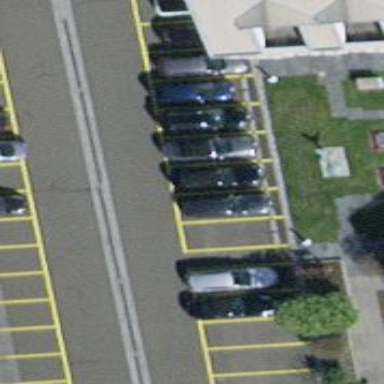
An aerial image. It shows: Parking area with surface.